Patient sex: M
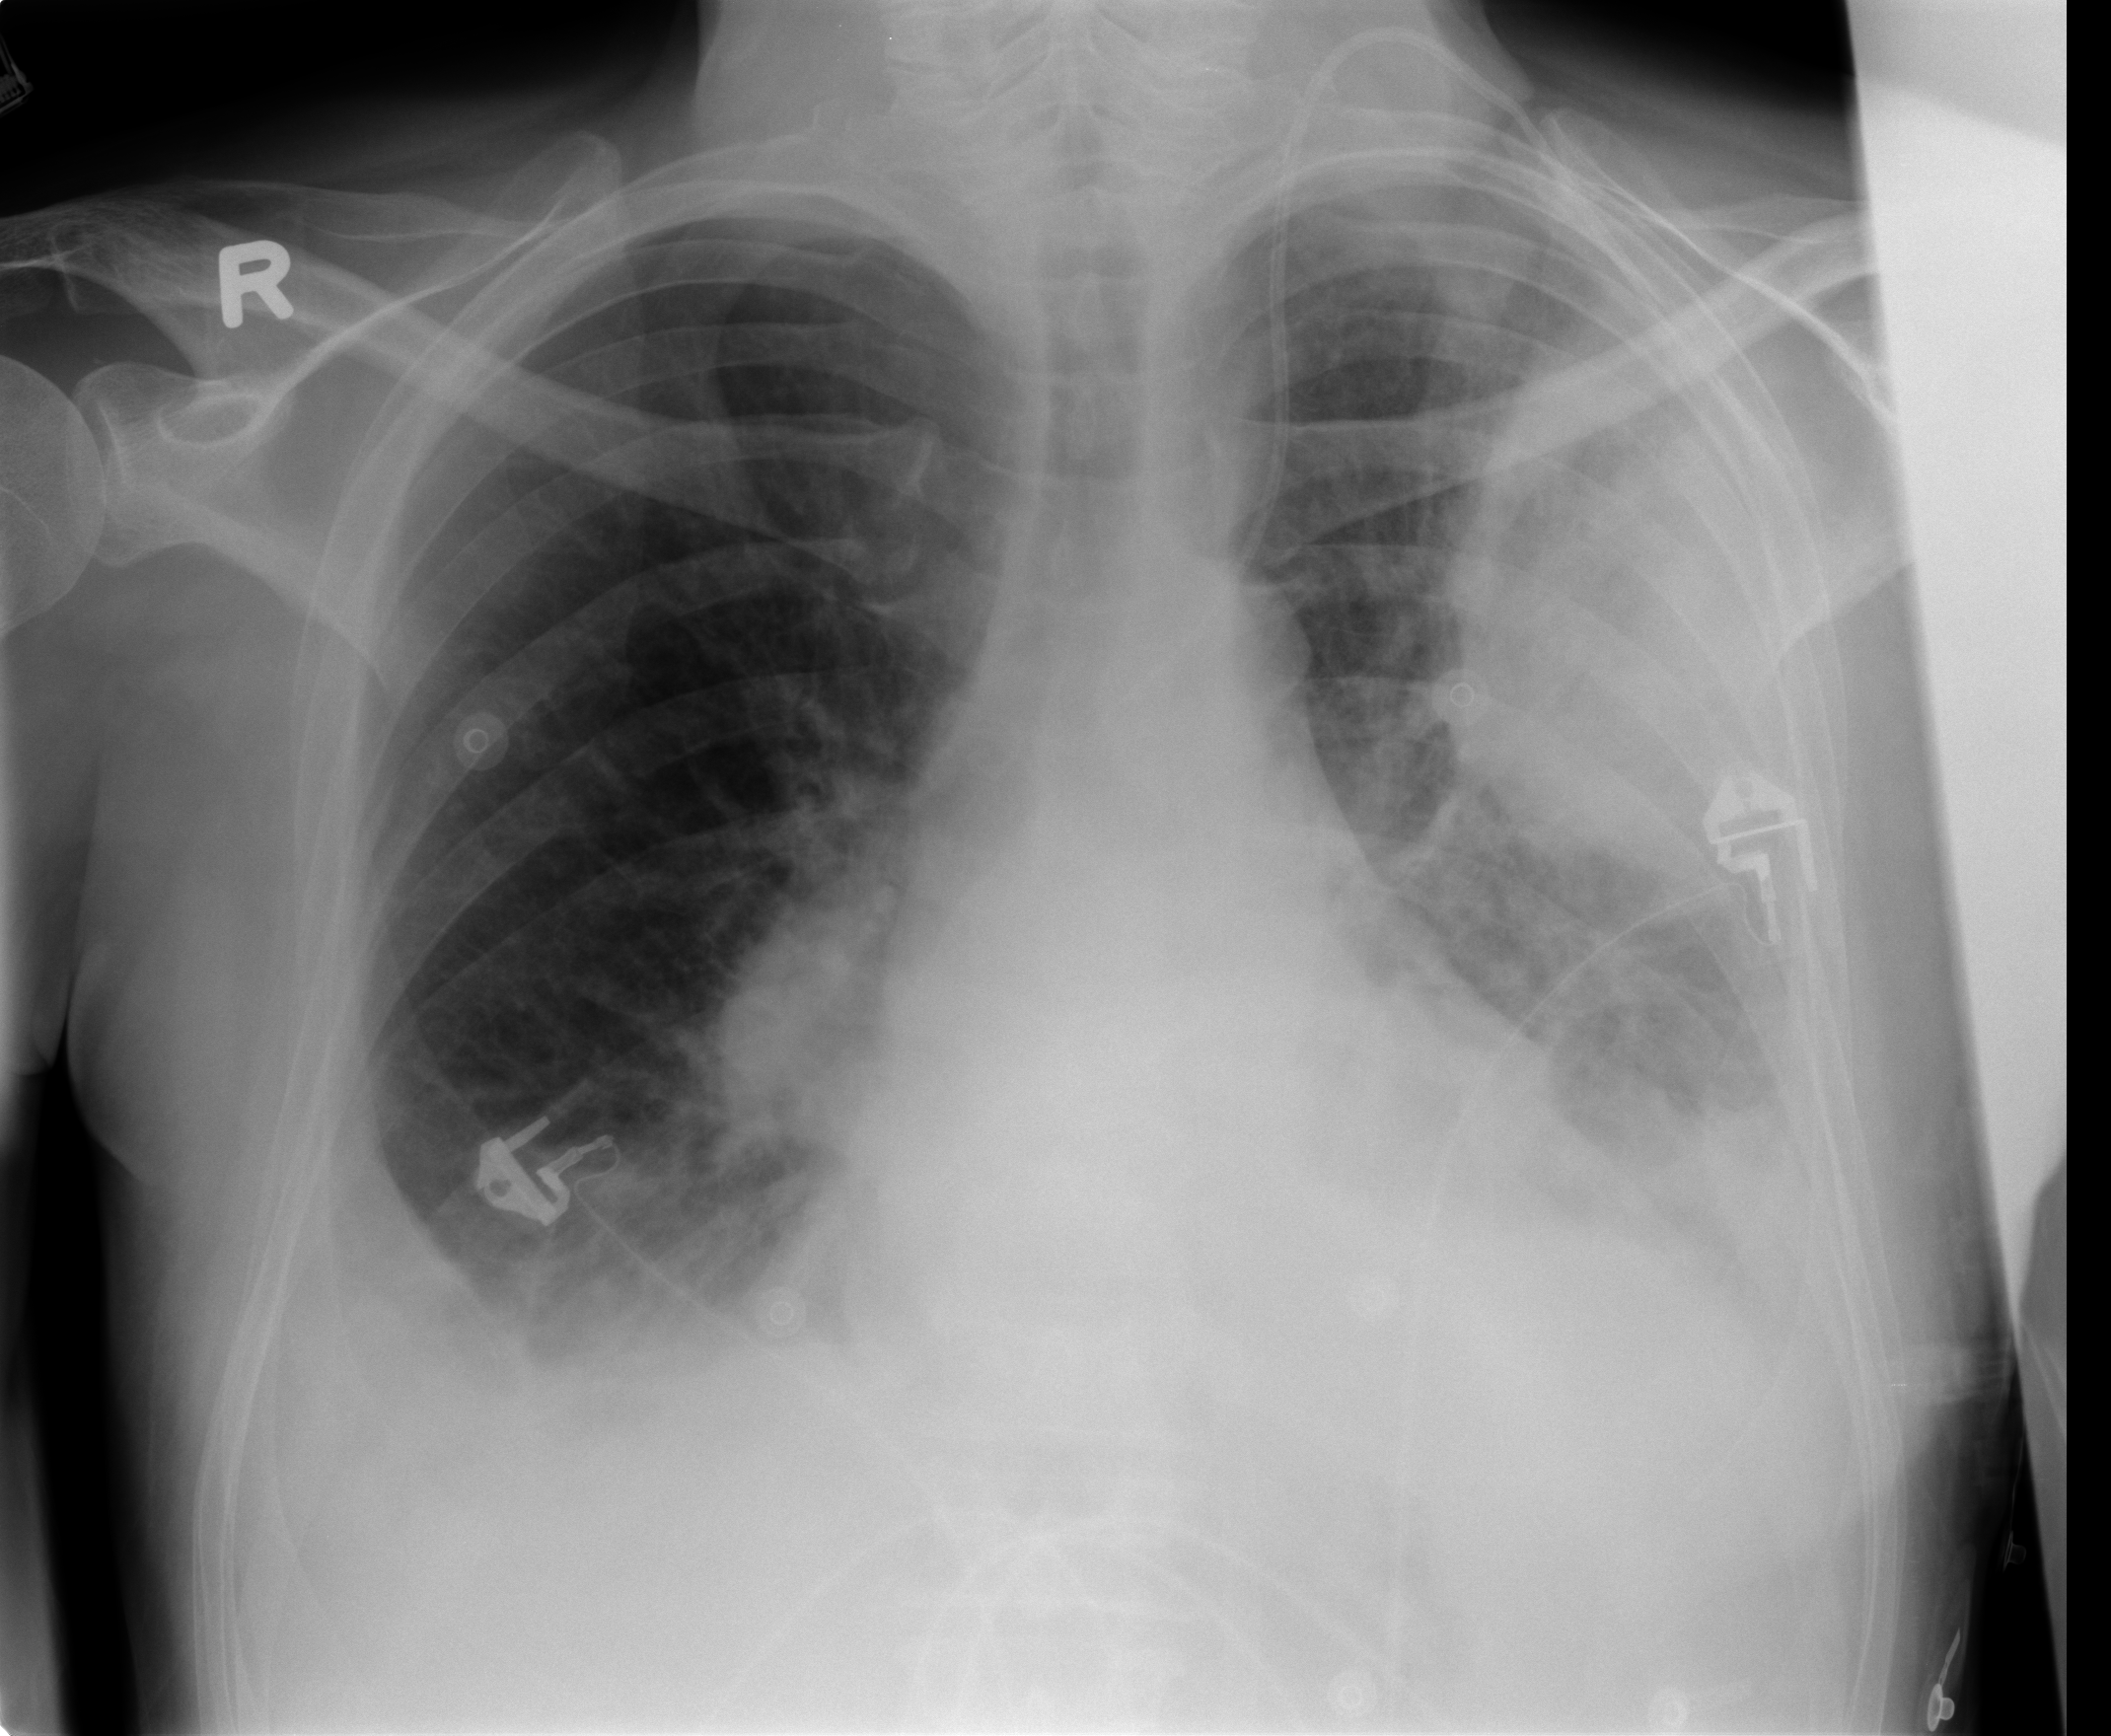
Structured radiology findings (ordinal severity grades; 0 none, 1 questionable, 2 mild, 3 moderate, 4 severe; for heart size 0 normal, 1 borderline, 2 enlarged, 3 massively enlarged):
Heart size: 2
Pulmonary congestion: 2
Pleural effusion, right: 3
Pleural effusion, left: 2
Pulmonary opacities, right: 1
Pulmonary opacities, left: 3
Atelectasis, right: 2
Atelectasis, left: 3